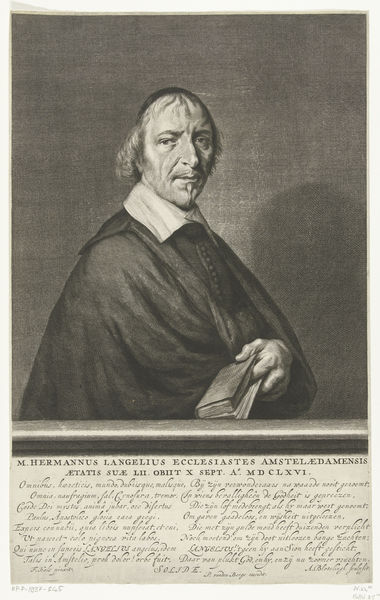
Titel: Portret van Hermanus Langelius
Künstler: Abraham Bloteling
Standort: Amsterdam
Institution: Rijksmuseum
Schlagwörter: church, men, priest, white, black, face, grey, hair, robe, hand, man, black and white, coat, beard, book, jew, jewish, dutch, latin, portret, amsterdam, medievel, hermannus, hrmannus, langelius, hermannus langelius, hermann, hermannuss